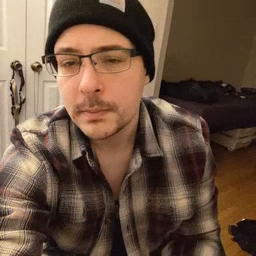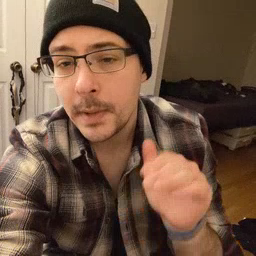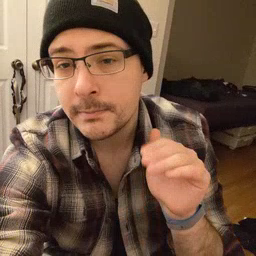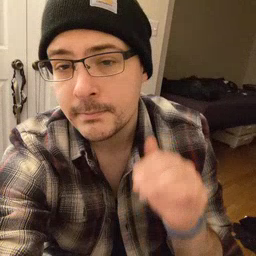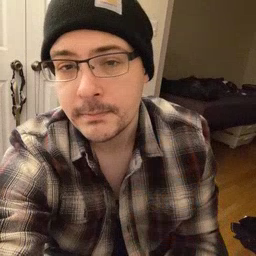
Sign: bye